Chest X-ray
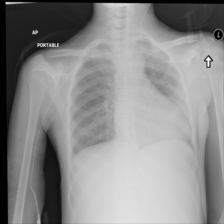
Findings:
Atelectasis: negative
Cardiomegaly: negative
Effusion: negative
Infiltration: negative
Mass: negative
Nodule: negative
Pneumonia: negative
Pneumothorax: negative
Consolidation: negative
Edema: negative
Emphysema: negative
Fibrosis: negative
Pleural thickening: negative
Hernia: negative